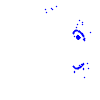
Particle: kaon